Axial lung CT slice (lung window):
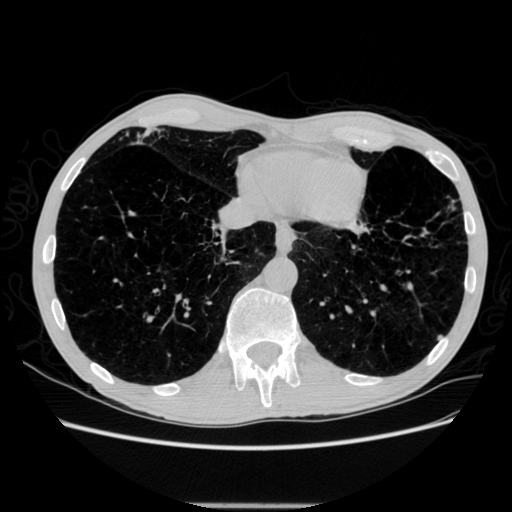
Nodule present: yes
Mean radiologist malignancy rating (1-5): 3